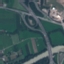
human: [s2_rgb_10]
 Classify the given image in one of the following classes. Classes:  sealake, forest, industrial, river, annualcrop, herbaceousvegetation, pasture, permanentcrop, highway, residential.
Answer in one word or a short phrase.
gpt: Highway